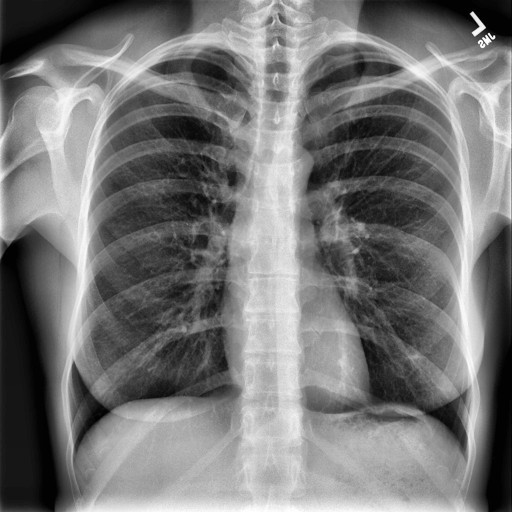
Finding: NORMAL